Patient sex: F
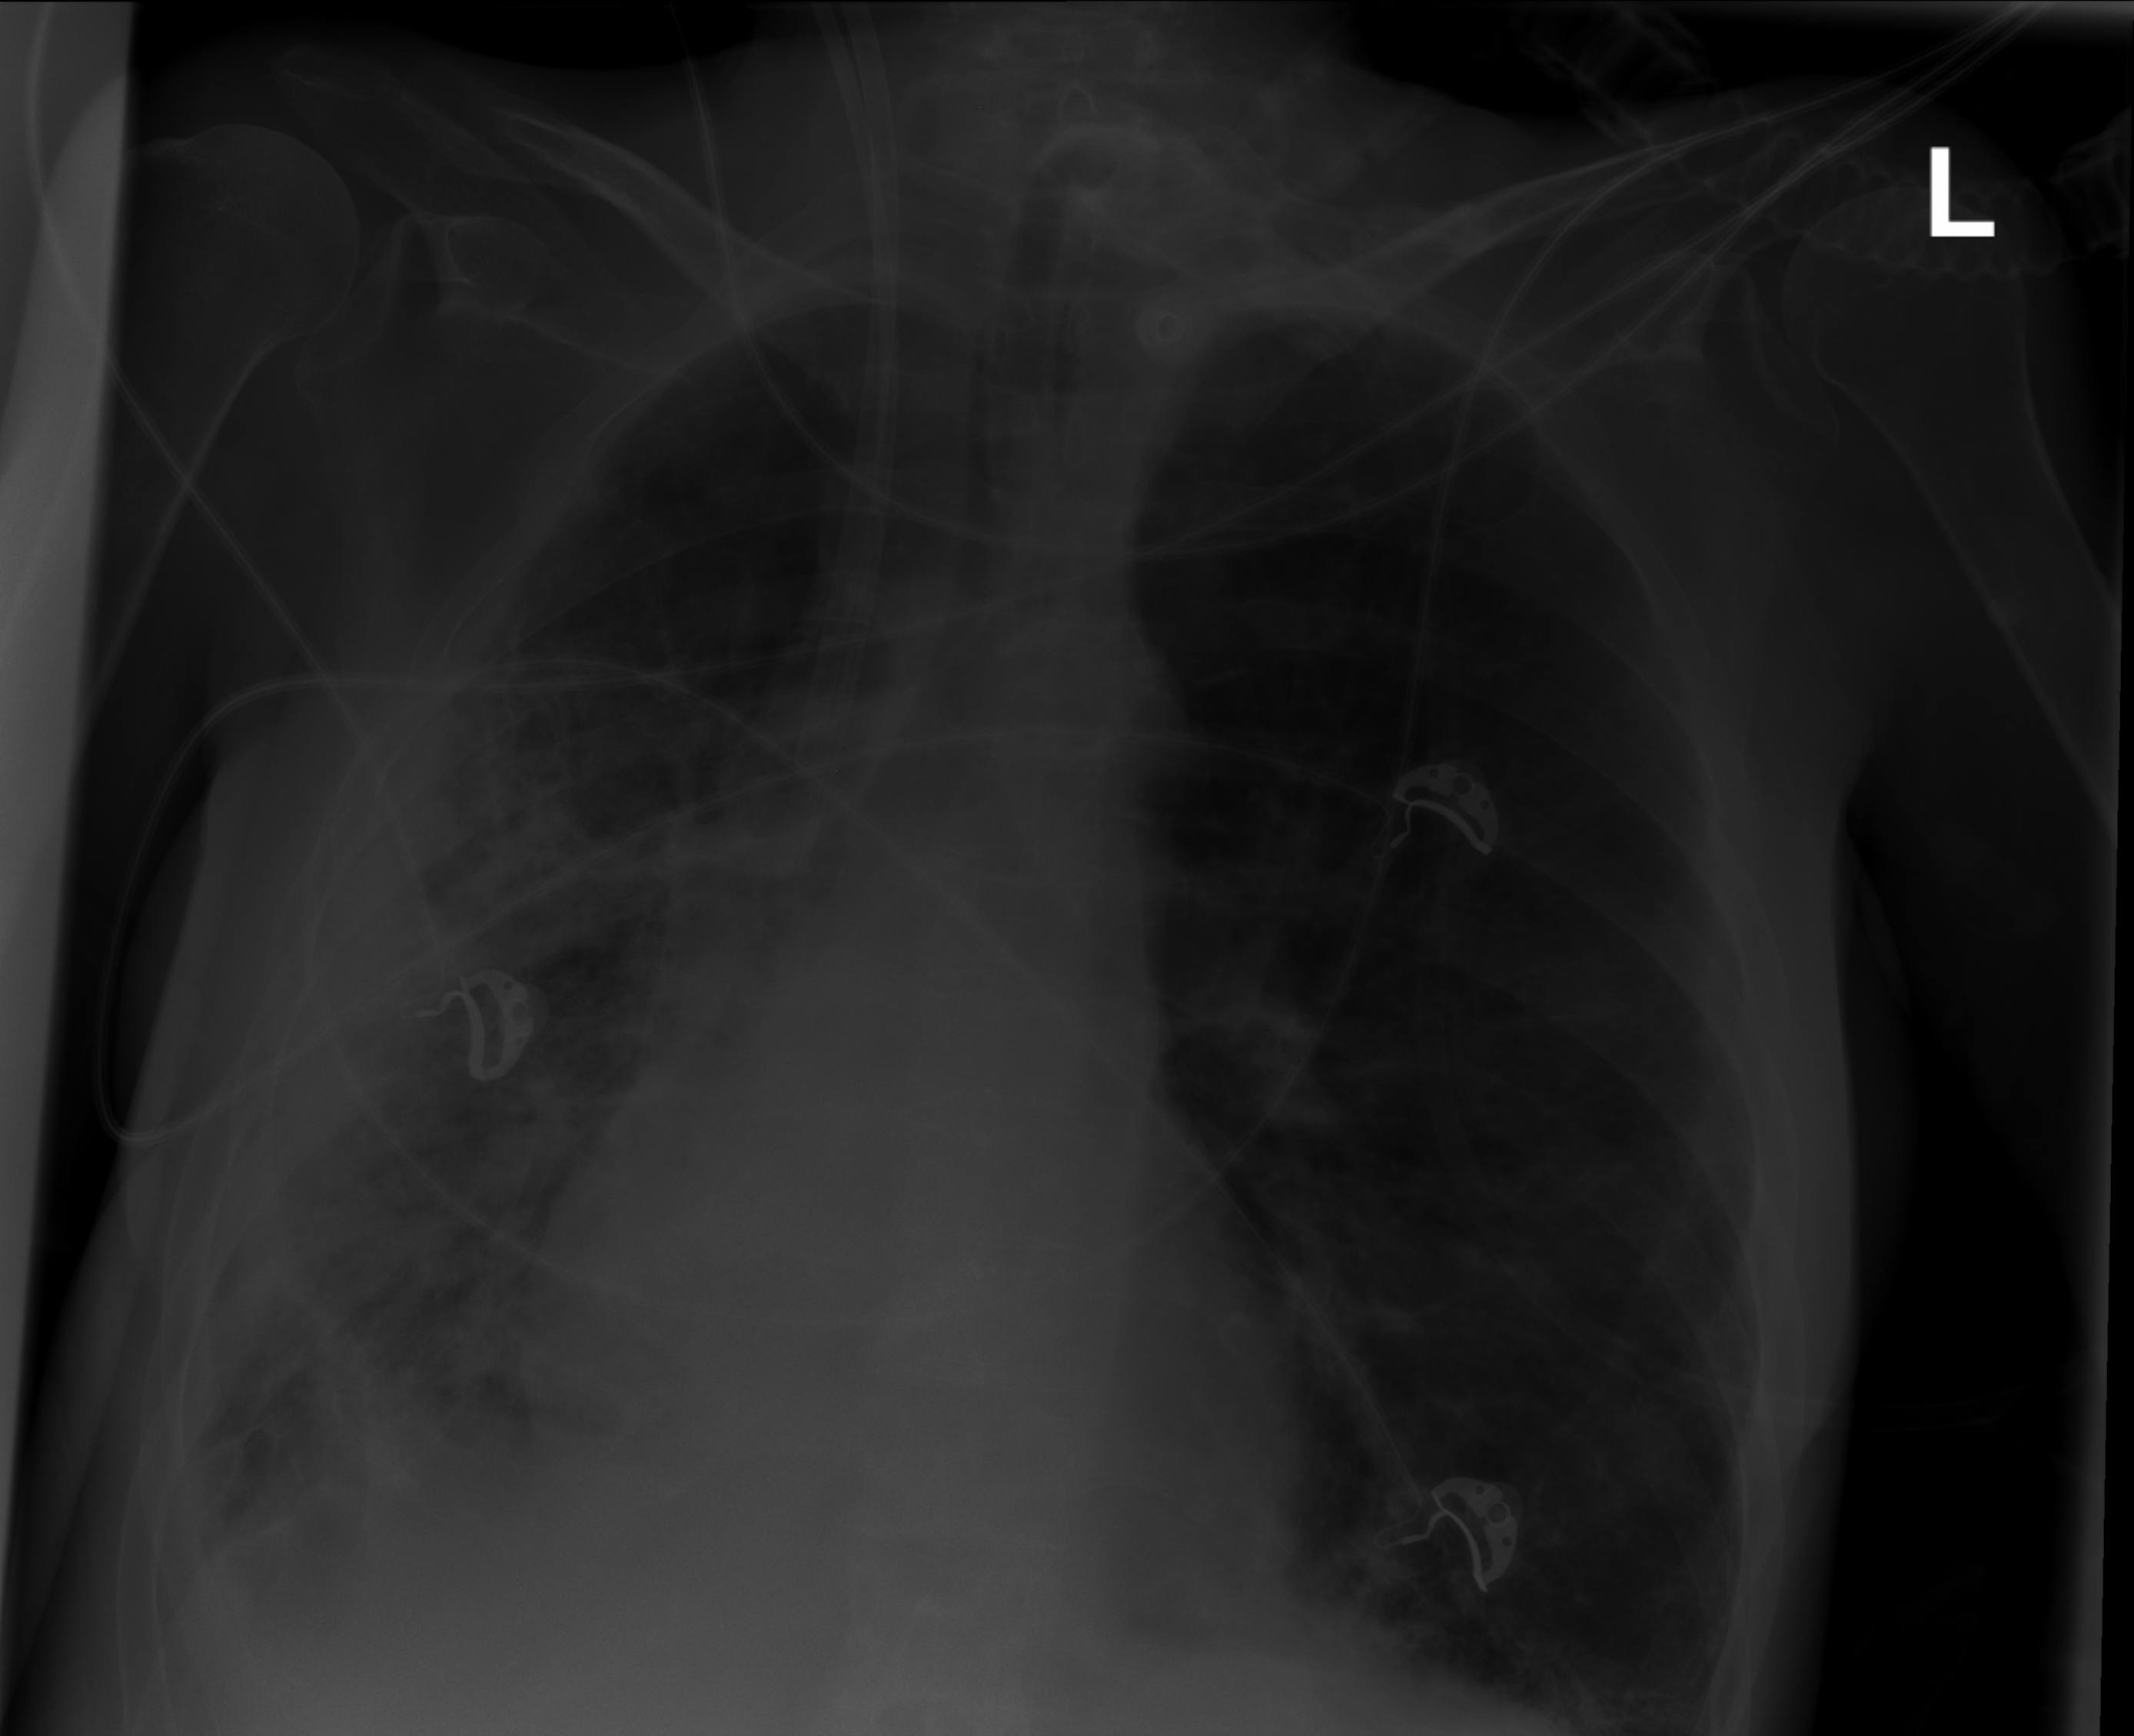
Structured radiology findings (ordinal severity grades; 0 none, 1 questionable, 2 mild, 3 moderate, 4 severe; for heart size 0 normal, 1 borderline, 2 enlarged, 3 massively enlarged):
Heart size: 0
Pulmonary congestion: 0
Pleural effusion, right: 2
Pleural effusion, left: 0
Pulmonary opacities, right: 3
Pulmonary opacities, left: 1
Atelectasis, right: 3
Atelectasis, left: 2